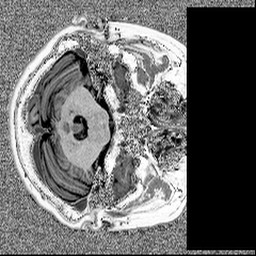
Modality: MP2RAGE
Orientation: axial
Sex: female